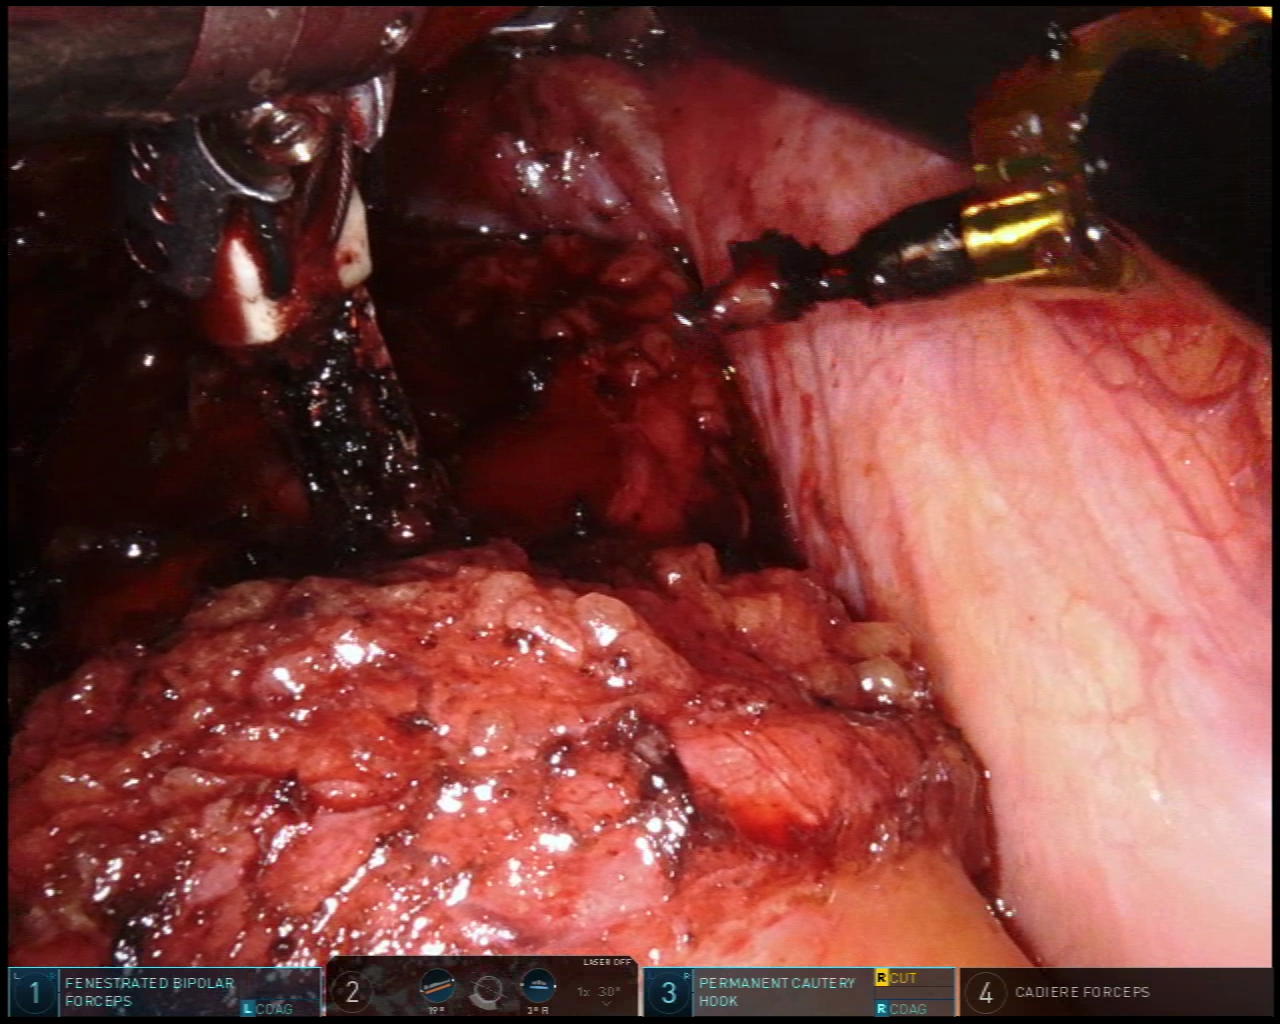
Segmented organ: vesicular_glands
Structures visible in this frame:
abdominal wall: no
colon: no
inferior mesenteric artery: no
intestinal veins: no
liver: no
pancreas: no
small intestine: no
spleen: no
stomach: no
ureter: no
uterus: no
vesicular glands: yes